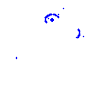
Particle: kaon